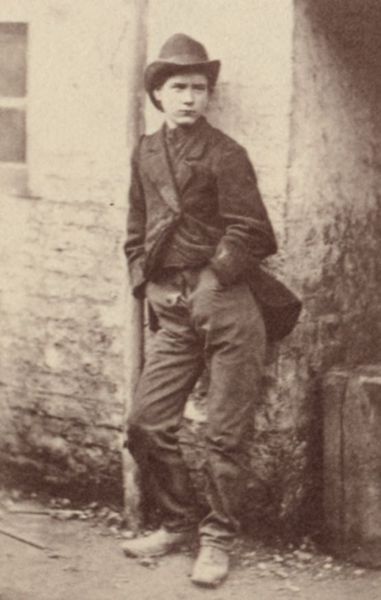
Titel: Francis Coot
Künstler: Thomas John Barnardo
Schlagwörter: hand, kopf, mann, schatten, weiß, braun, ellbogen, fenster, grau, hut, laterne, licht, mund, nase, schwarz, strasse, blick, haus, anzug, hemd, hose, jacke, jung, wand, arm, augen, böse, falten, gesicht, kragen, stehen, stein, steine, bildnis, hände, portrait, porträt, boden, auge, mantel, stehend, kind, knopf, rechts, traurig, arbeit, sack, taille, bein, wangen, papier, ecke, fassade, schuhe, hosen, backen, säcke, mauer, ziegel, monochrom, backstein, amerika, ausdruck, sepia, arbeiter, lehnen, frack, wütend, angelehnt, faltenwurf, junge, knie, revers, krempe, foto, fotografie, photographie, kante, melone, ärmlich, schmutz, stolz, fensterkreuz, fensterrahmen, hauswand, bub, kiesel, mauerwerk, regenrinne, schwarz weiss, augenhöhlen, tasche, schuh, schimmel, hosentaschen, schoss, putz, junger mann, hüfte, zugeknöpft, hosentasche, dreck, trog, regenrohr, taschen, anlehnen, geknöpft, erinnerung, armut, schief, strassenecke, fot, dachrinne, rohr, dreckig, fallrohr, cowboy, hausmauer, gelehnt, schmutzig, hausecke, unzufrieden, typ, vernachlässigt, wasserrohr, obdachloser, säcken, fotofrafie, strassenjunge, nschen, photogtaohie, ofahl, regegnrohr